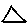
Label: triangle